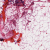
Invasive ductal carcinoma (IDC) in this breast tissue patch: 0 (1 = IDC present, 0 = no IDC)